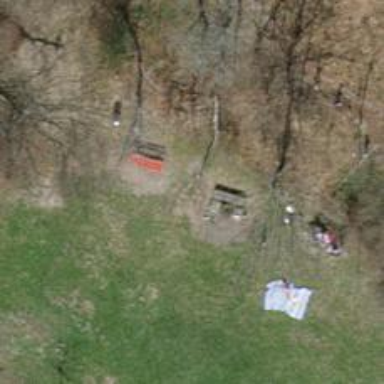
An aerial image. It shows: Red bench.